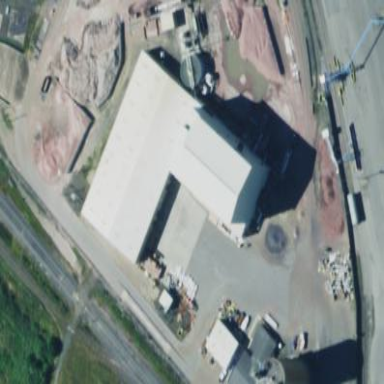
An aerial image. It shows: Industrial building that serves as pulp mill.